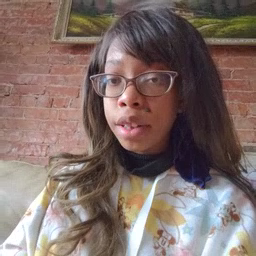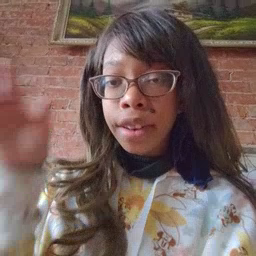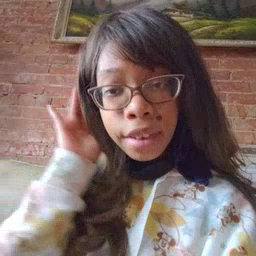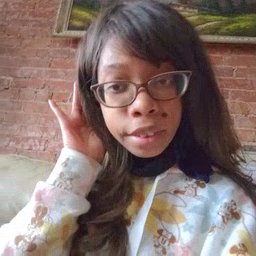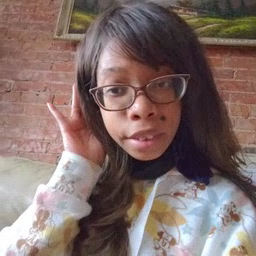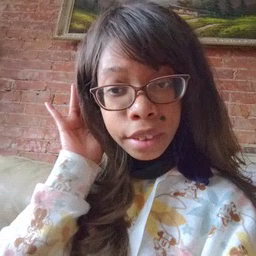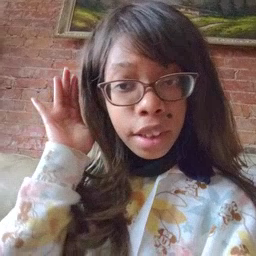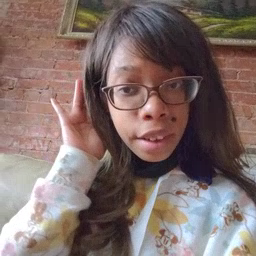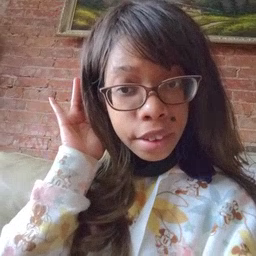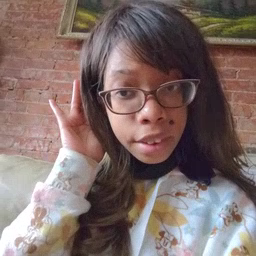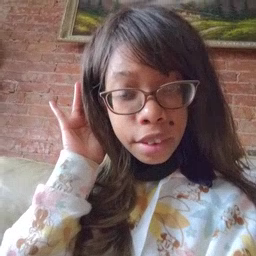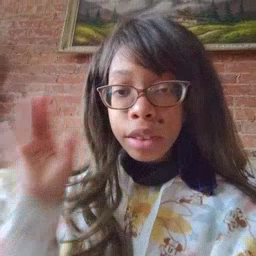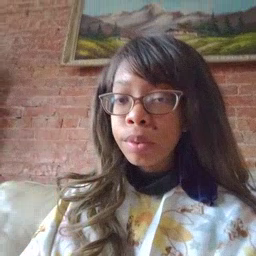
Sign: listen